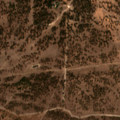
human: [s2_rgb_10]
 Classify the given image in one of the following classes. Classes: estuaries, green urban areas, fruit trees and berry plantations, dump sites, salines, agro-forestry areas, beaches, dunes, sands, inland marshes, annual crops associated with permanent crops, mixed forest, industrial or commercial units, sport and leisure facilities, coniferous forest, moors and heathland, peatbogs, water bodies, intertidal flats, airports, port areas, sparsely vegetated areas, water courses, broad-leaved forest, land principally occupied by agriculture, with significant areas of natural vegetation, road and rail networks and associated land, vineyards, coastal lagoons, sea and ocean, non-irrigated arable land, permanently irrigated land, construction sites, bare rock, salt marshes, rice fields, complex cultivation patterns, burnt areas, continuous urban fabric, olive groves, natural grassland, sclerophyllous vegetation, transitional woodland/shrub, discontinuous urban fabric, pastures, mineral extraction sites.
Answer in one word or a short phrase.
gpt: agro-forestry areas